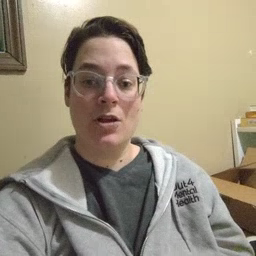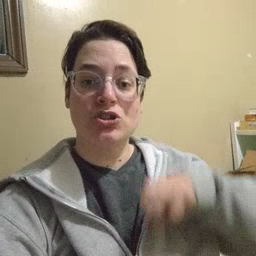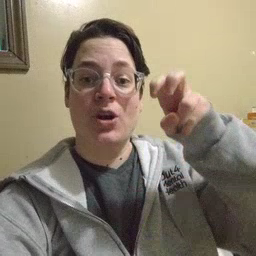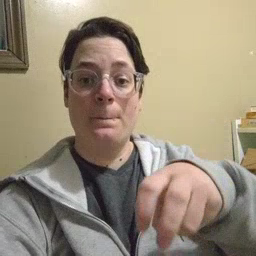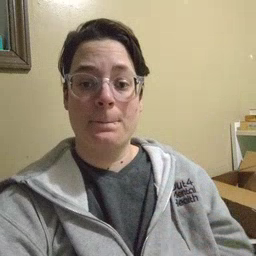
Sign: jump